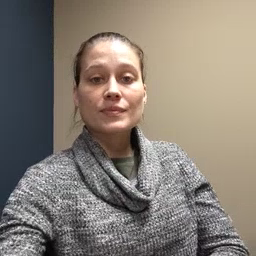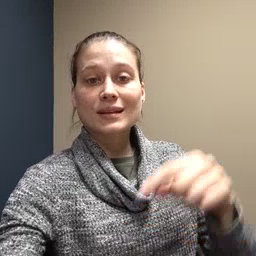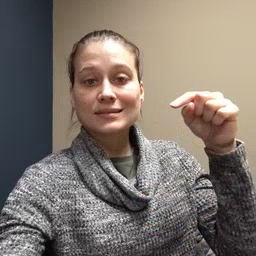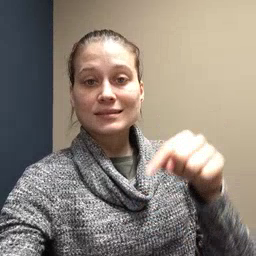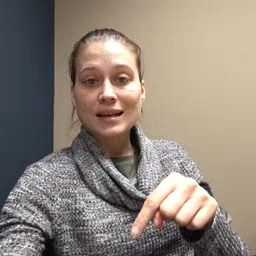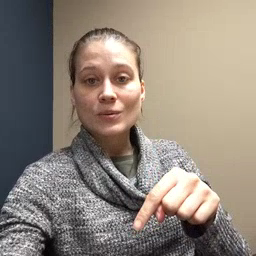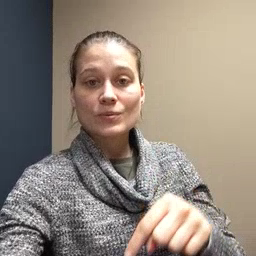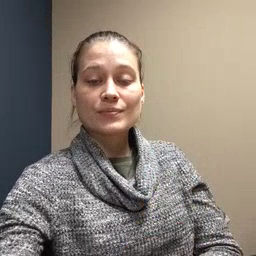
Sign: down